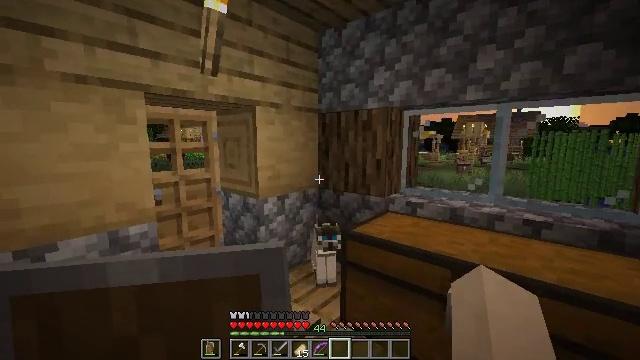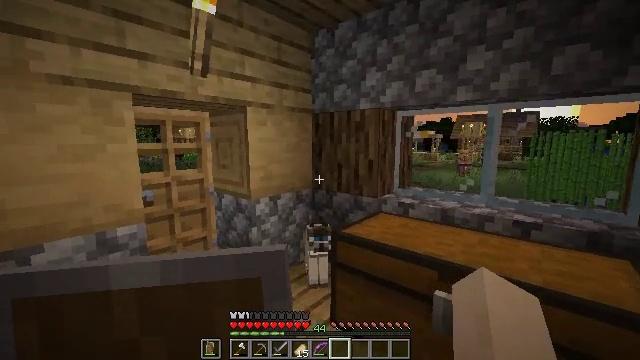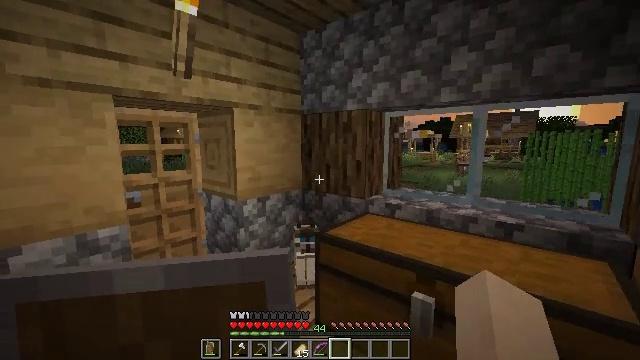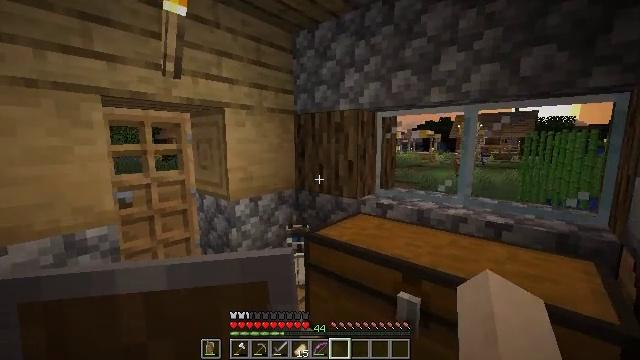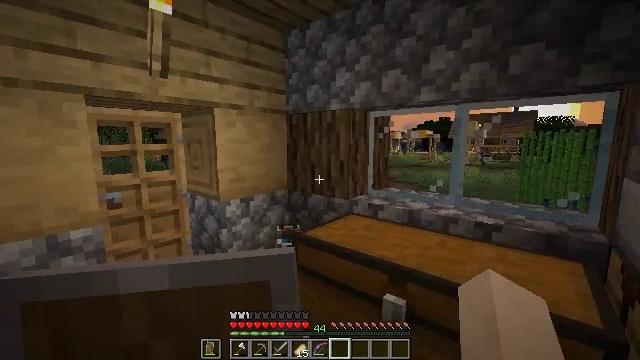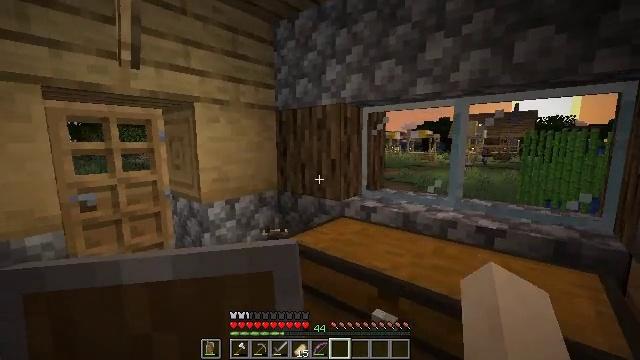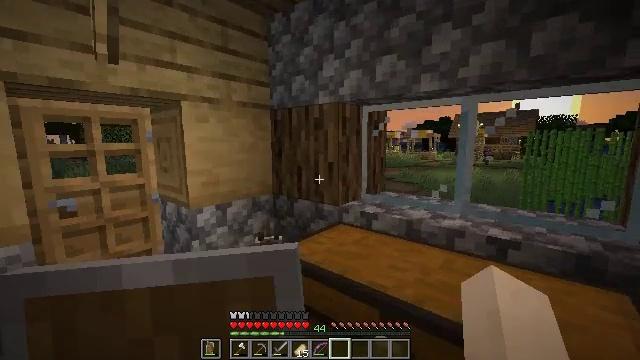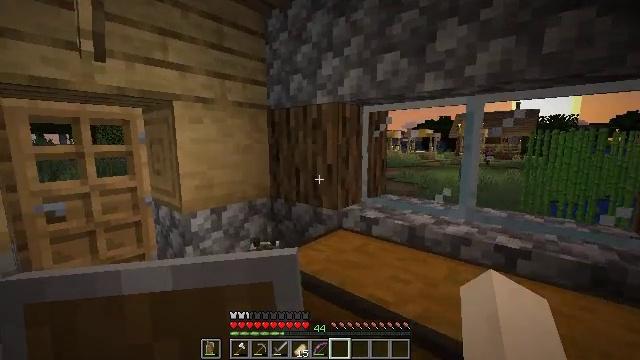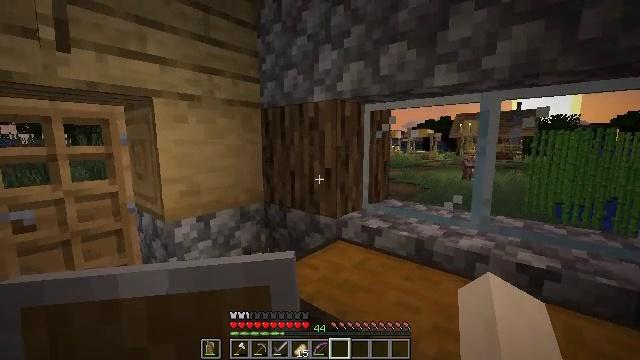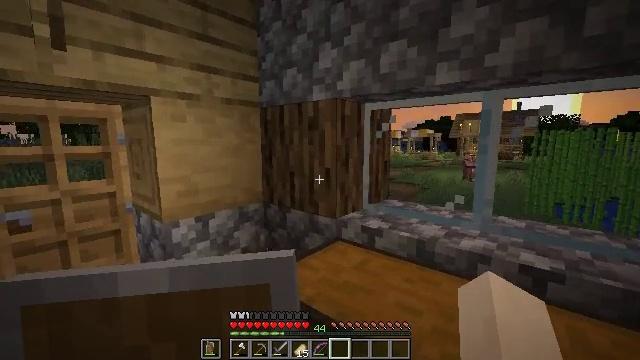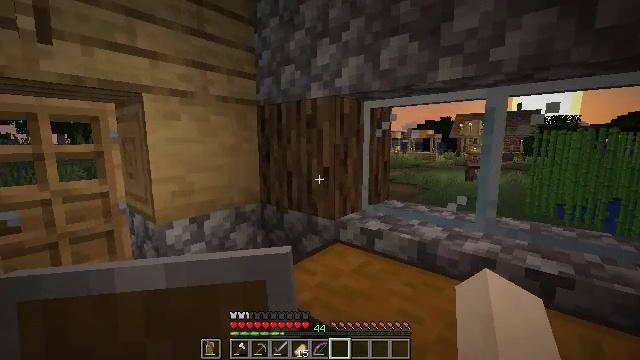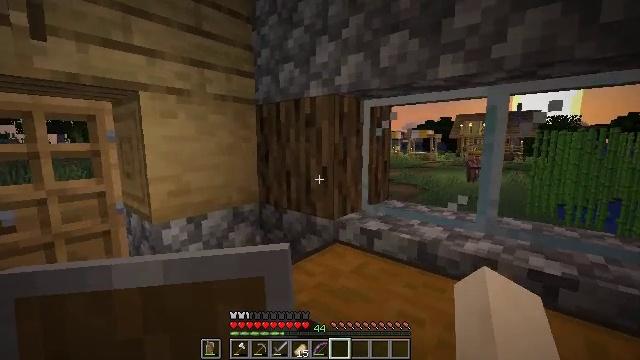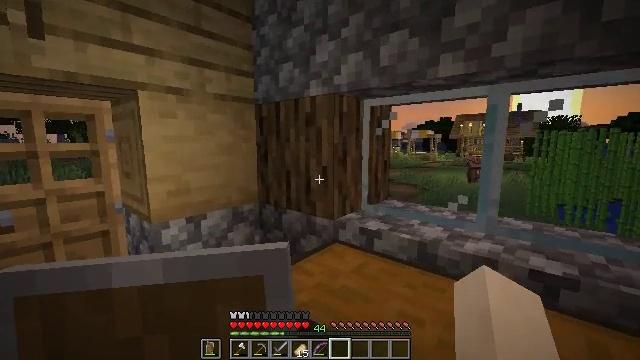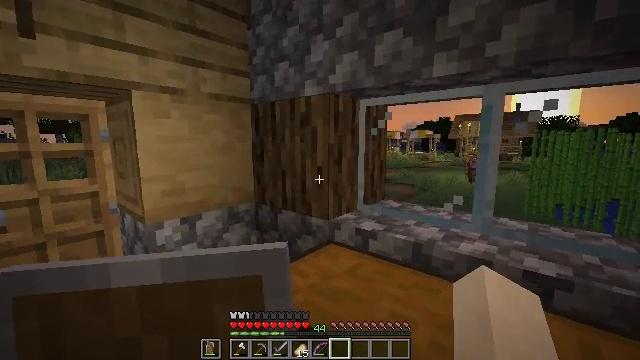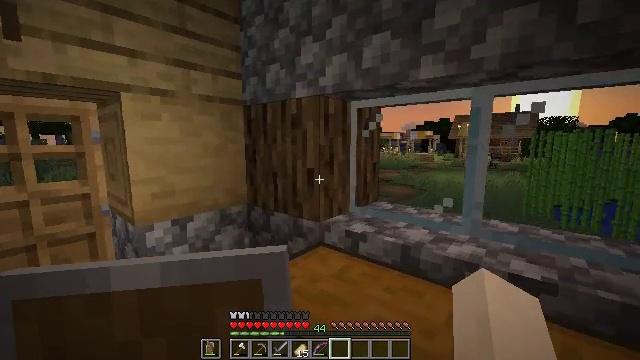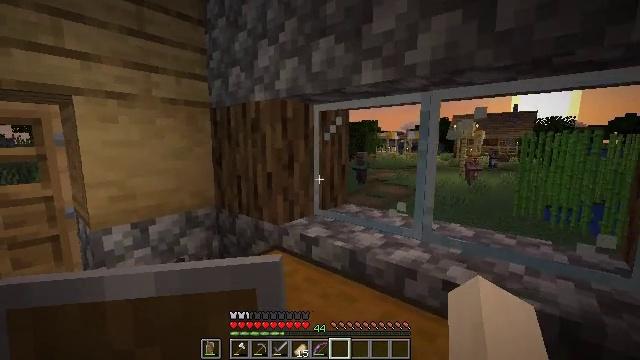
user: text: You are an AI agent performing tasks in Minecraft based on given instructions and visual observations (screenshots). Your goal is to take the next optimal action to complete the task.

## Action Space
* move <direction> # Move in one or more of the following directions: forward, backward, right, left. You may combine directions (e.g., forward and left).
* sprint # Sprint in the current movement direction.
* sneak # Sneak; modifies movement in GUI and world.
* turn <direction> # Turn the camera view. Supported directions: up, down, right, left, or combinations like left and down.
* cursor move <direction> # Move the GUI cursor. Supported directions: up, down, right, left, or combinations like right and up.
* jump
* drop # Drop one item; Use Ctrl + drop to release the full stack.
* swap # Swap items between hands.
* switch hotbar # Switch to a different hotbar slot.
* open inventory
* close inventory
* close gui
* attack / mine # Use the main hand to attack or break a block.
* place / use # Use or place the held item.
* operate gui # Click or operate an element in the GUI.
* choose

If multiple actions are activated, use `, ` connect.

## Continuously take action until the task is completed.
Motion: motion action
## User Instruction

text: Mine the spawner block.
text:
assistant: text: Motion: move right
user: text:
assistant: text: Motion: move right
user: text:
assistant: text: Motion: move right
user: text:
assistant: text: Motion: move forward
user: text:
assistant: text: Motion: move forward
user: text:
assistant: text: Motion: move forward
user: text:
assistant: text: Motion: move forward
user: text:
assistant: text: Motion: no_op
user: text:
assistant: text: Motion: no_op
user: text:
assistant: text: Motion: no_op
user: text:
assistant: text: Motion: no_op
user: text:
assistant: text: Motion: no_op
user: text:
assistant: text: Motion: move right
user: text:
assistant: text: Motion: move right
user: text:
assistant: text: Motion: move right
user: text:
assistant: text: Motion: move right
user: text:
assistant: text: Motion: move right
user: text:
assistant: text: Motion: no_op
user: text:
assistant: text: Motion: no_op
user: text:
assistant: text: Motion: no_op
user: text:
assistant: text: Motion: no_op
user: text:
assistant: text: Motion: no_op
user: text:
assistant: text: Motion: no_op
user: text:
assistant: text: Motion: no_op
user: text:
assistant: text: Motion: no_op
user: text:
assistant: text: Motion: no_op
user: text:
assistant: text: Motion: no_op
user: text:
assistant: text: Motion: no_op
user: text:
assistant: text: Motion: no_op
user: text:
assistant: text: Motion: no_op